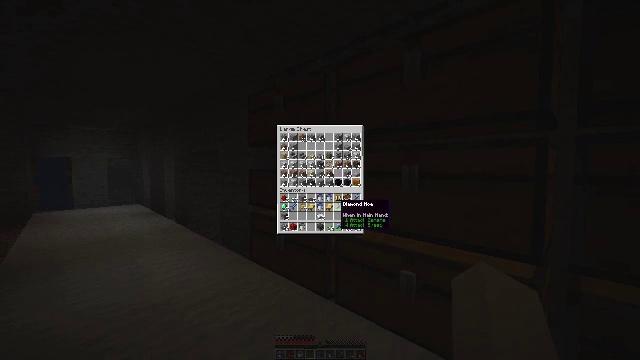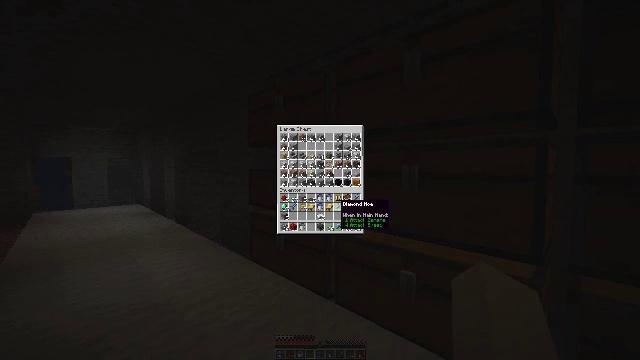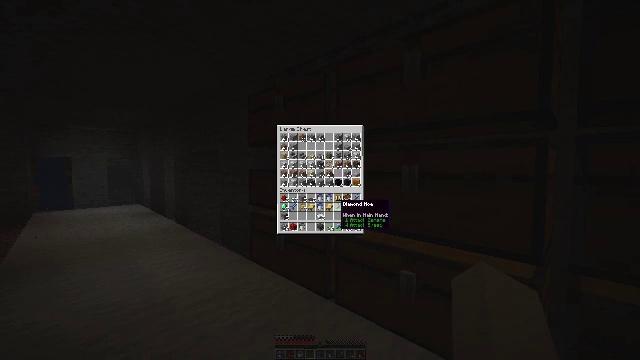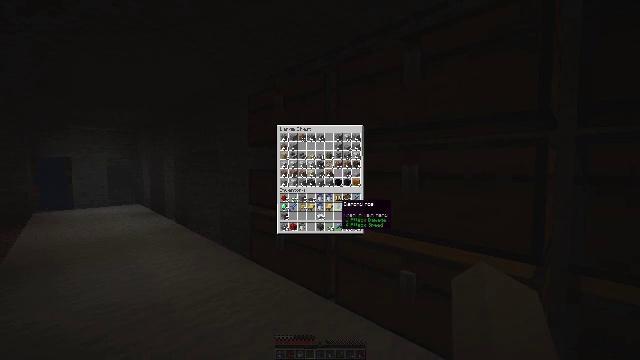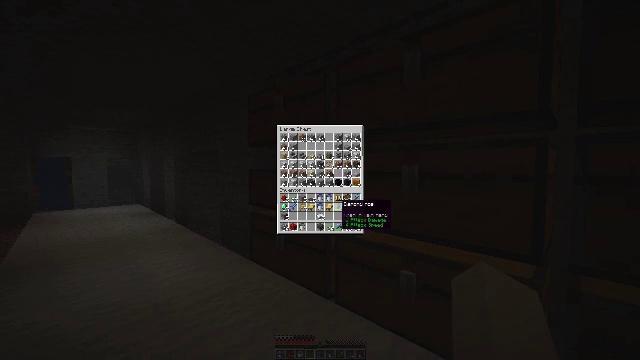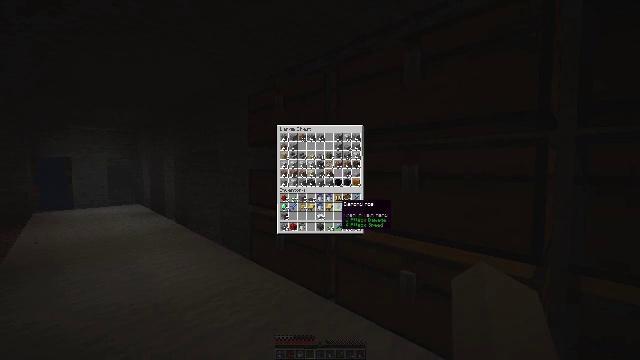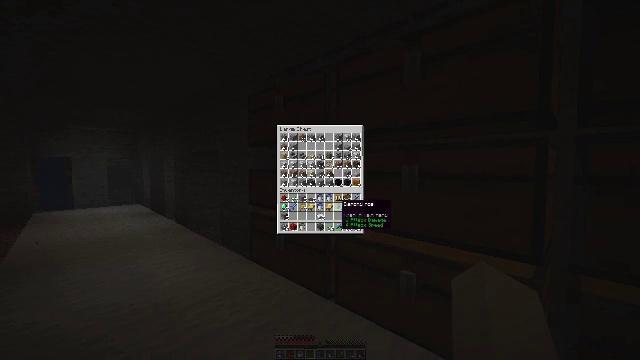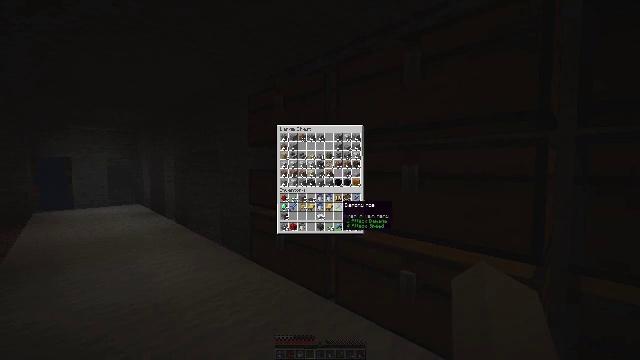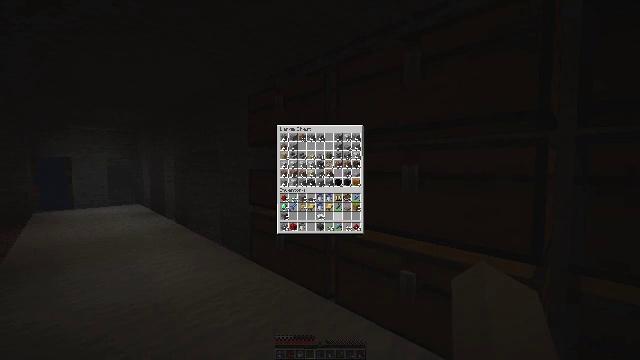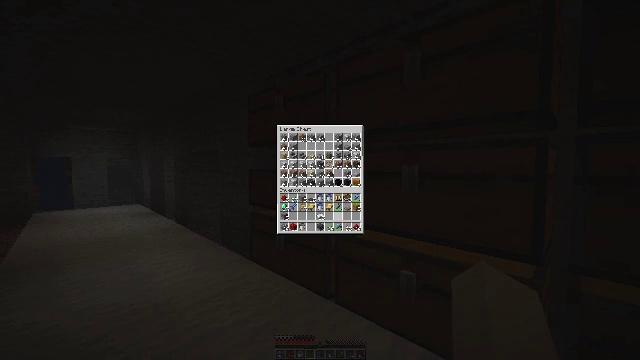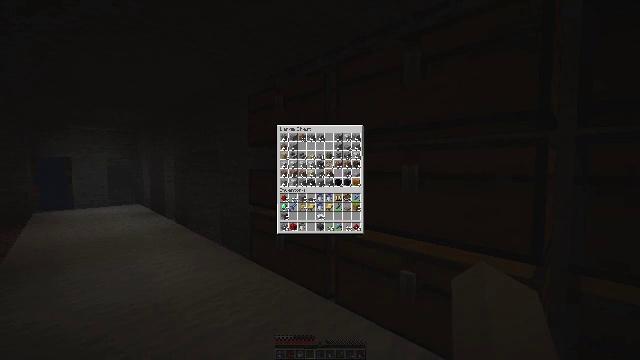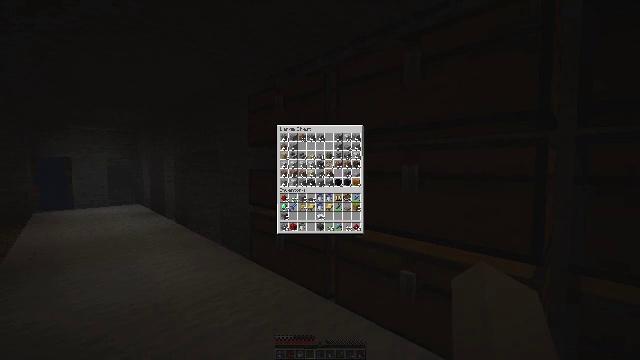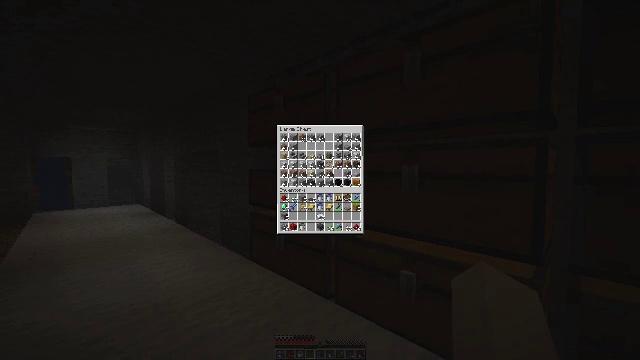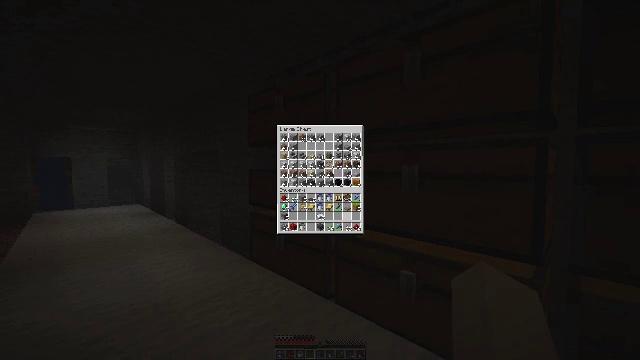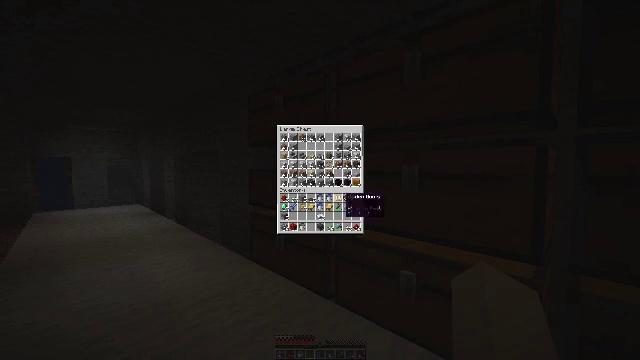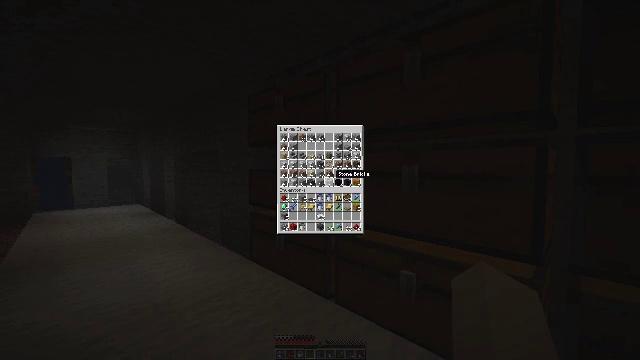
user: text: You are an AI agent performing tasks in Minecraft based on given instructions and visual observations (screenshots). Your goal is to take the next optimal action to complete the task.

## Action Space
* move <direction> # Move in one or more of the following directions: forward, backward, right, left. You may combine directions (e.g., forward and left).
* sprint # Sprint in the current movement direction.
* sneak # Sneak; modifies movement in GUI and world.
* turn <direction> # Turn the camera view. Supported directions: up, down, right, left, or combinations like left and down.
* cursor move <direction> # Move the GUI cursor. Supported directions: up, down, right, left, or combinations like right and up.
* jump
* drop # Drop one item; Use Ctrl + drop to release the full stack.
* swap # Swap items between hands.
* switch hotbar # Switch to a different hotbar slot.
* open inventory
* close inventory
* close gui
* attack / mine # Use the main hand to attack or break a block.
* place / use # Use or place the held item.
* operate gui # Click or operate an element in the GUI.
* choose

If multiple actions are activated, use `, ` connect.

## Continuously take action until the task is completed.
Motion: motion action
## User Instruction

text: Attack the grindstone to break it.
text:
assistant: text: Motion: no_op
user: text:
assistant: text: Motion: no_op
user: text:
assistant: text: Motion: no_op
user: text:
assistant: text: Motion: no_op
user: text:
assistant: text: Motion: no_op
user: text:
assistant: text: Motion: no_op
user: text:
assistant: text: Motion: no_op
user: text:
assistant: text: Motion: turn down
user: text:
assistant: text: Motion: turn down
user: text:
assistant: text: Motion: no_op
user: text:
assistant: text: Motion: no_op
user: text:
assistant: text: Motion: no_op
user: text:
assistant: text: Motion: turn up
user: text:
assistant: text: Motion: turn up
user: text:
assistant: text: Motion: turn left and up
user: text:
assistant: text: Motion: turn left and up
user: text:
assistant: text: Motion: turn up
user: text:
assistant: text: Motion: no_op
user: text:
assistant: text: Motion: no_op
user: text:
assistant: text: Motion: no_op
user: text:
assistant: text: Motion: no_op
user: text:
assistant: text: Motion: no_op
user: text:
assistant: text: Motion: no_op
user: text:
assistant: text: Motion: no_op
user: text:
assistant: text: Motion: no_op
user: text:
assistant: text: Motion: no_op
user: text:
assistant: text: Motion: no_op
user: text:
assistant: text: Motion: no_op
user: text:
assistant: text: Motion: no_op
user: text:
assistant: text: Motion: no_op